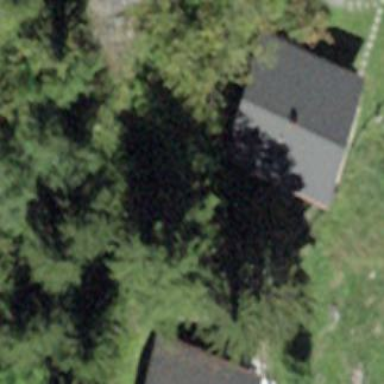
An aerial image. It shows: Detached building.